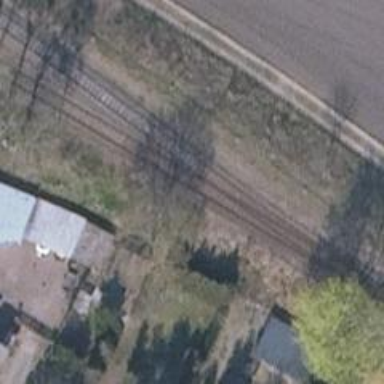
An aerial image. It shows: Abandoned spur railway.